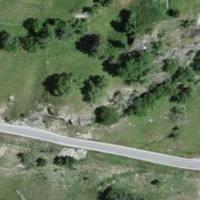
EUNIS habitat code: 24
Species observed at this site:
Minois dryas